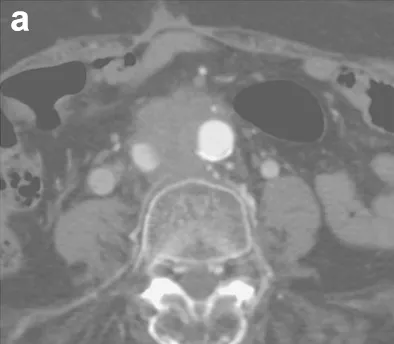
Contrast-enhanced CT imaging. A) Contrast-enhanced CT at the level of the lower abdominal aorta. A nonenhancing mass is recognized in the aortocaval space. The IVC is compressed and narrowed.
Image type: radiology (ct)